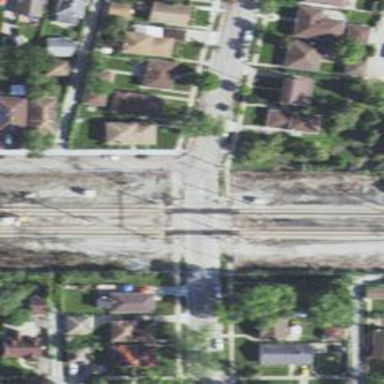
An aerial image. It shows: Railway crossing.